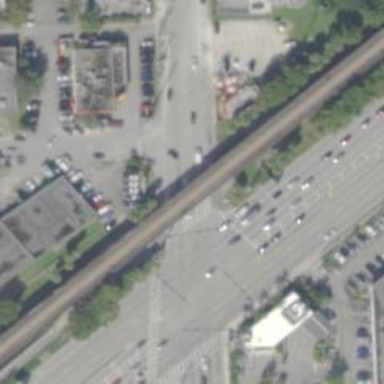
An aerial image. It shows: Secondary road with separate asphalt sidewalks.